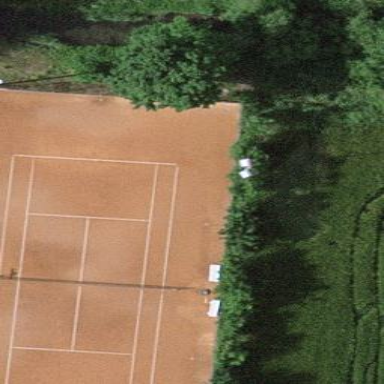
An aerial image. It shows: Tennis pitch with clay surface for leisure sports.